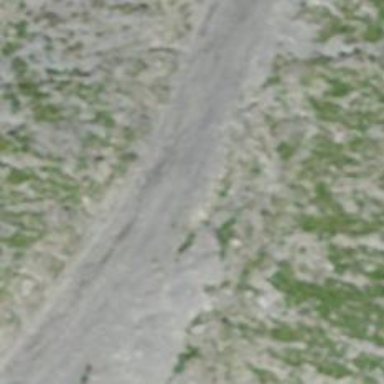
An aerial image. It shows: Track road with grade4 tracktype.